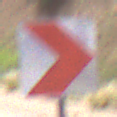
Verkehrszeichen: RichtungstafelnInKurvenKleinLinks
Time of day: Midday
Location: Outdoor (RoadRail)
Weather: Clear
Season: NotSpecified
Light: Natural